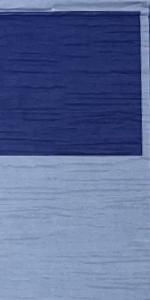
Label: Empty